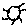
Label: sun